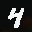
Label: 4